Question: I have a C#.Net windows application.
Where MYSQL is installed on server say 11.90.109.19
And C#.Net windows application is running on another conmputer.
I am using Spring.Net and NHibernate
Nhibernate connection string configured using Spring.Net file as
'''
<db:provider id="DbProvider" provider="SqlServer-2.0"
connectionString="Server=tcp:(local),3306;Database=vault14092012;Trusted_Connection=False;User ID=root;Password=root"/>
'''
But is is giving following error

Urgent help required.
Below connection string is working fine
'''
<db:provider id="DbProvider"
provider="SqlServer-2.0"
connectionString="server=localhost;Database=vault14092012;User ID=root;Password=root"/>
'''
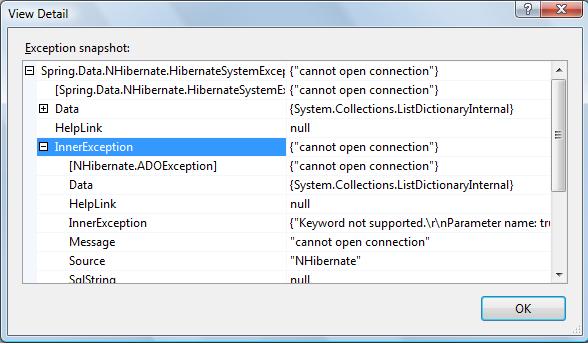
Answer: This is not an NHibernate exception. Seems like you have unsupported keywords in your connection string. You should paste the entire error message instead of screenshot.
Judging by the first few visible letters (tr), I would say that the problem is in 'Trusted_Connection=false' part. Looks like MySQL doesn't support it.
Here you can find more info about MySQL connection strings: <URL>
Have you tried with something like this:
'''
<db:provider
id="DbProvider"
provider="SqlServer-2.0"
connectionString="server=11.90.109.19;Port=3306;Database=vault14092012;User ID=root;Password=root"/>
'''